Question: >
<URL>
While reading <URL> I got this code:
'''
public static class Helper
{
public static bool GetAutoScroll(DependencyObject obj)
{
return (bool)obj.GetValue(AutoScrollProperty);
}
public static void SetAutoScroll(DependencyObject obj, bool value)
{
obj.SetValue(AutoScrollProperty, value);
}
public static readonly DependencyProperty AutoScrollProperty =
DependencyProperty.RegisterAttached("AutoScroll", typeof(bool),
typeof(Helper),
new PropertyMetadata(false, AutoScrollPropertyChanged));
private static void AutoScrollPropertyChanged(DependencyObject d,
DependencyPropertyChangedEventArgs e)
{
var scrollViewer = d as ScrollViewer;
if (scrollViewer != null && (bool)e.NewValue)
{
scrollViewer.ScrollToBottom();
}
}
}
'''
Since I work in VB.NET, so I converted it and got:
'''
Public NotInheritable Class Helper
Private Sub New()
End Sub
Public Shared Function GetAutoScroll(ByVal obj As DependencyObject)
As Boolean
Return CBool(obj.GetValue(AutoScrollProperty))
End Function
Public Shared Sub SetAutoScroll(ByVal obj As DependencyObject,
ByVal value As Boolean)
obj.SetValue(AutoScrollProperty, value)
End Sub
Public Shared ReadOnly AutoScrollProperty As DependencyProperty =
DependencyProperty.RegisterAttached("AutoScroll", GetType(Boolean),
GetType(Helper),
New PropertyMetadata(False, AutoScrollPropertyChanged)) // Error Here
Private Shared Sub AutoScrollPropertyChanged(ByVal d As
System.Windows.DependencyObject, ByVal e As
System.Windows.DependencyPropertyChangedEventArgs)
Dim scrollViewer = TryCast(d, ScrollViewer)
If scrollViewer IsNot Nothing AndAlso CBool(e.NewValue) Then
scrollViewer.ScrollToBottom()
End If
End Sub
End Class
'''
But the C# code compiles and works fine, but in VB.NET the code gives an error (marked in code) saying:
> Argument not specified for parameter 'e' of 'Private Shared Sub AutoScrollPropertyChanged(d As System.Windows.DependencyObject, e As System.Windows.DependencyPropertyChangedEventArgs)'

What am I missing? The 'PropertyChangedCallback' delegate is exactly the way it is defined in Object Browser:
'''
Public Delegate Sub PropertyChangedCallback(
ByVal d As System.Windows.DependencyObject, ByVal e As
System.Windows.DependencyPropertyChangedEventArgs)
'''
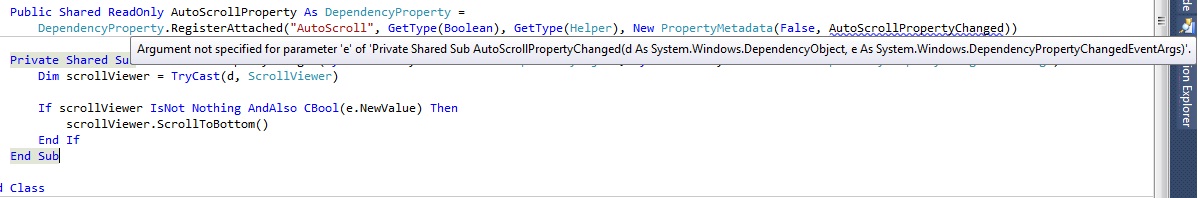
Answer: C# has a language feature, that can convert method groups to delegate type. So, instead of:
'''
private void Foo() {}
private void Bar(Action arg) {}
Bar(new Action(Foo));
'''
you can write:
'''
Bar(Foo);
'''
I'm not a VB guy, .
Looks like you need <URL> operator:
'''
New PropertyMetadata(False, AddressOf AutoScrollPropertyChanged)
'''